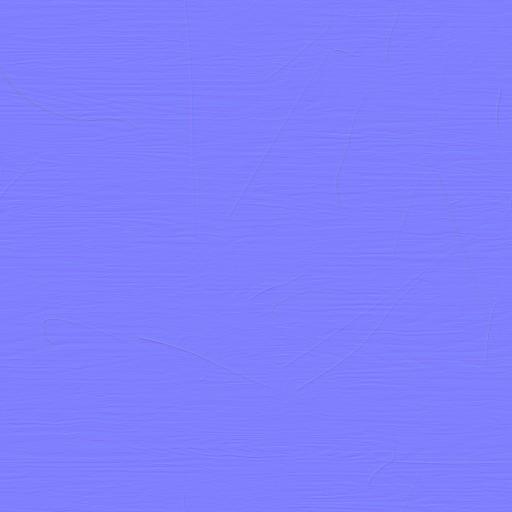
brown clean dark fine light orange processed smooth wood wooden